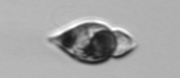
Label: Amphidinium